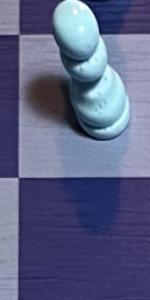
Label: Empty